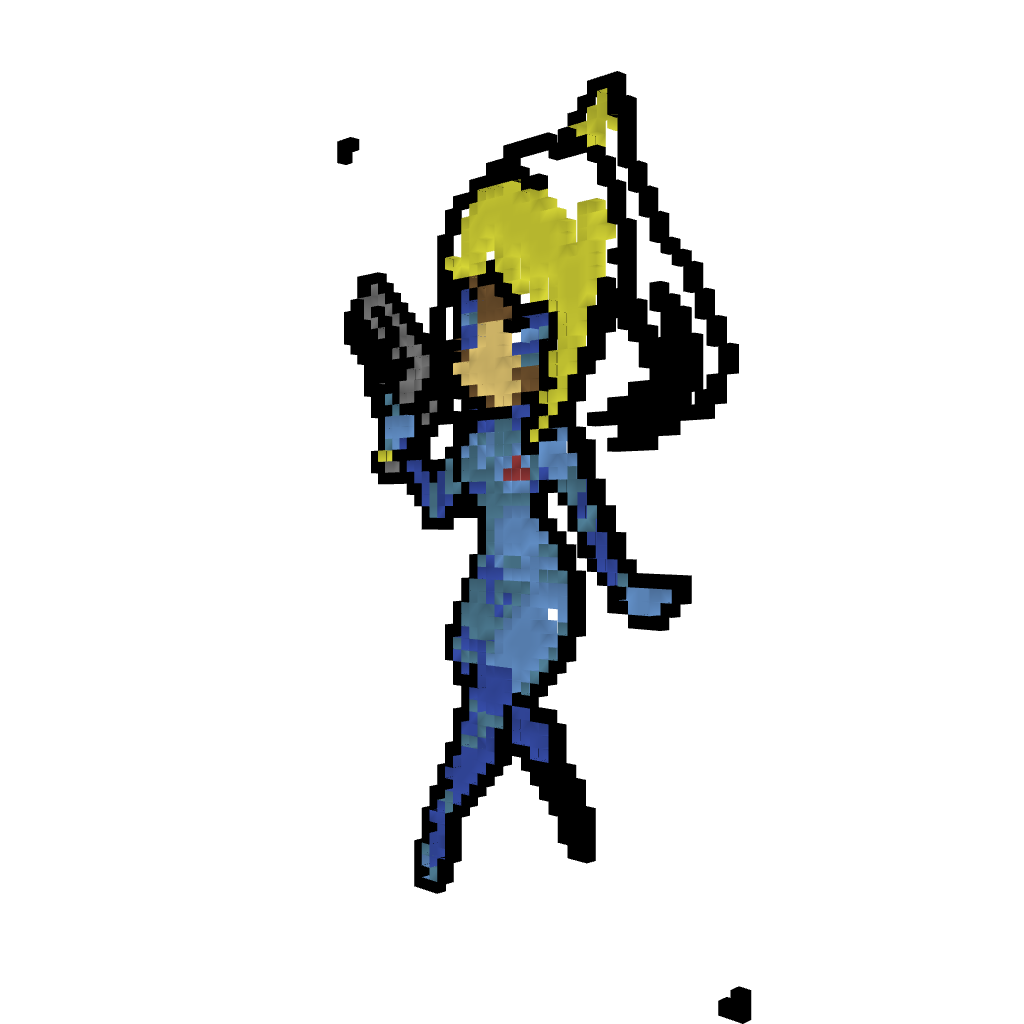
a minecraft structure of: ZeroSuit Samus Chibi bad low quality